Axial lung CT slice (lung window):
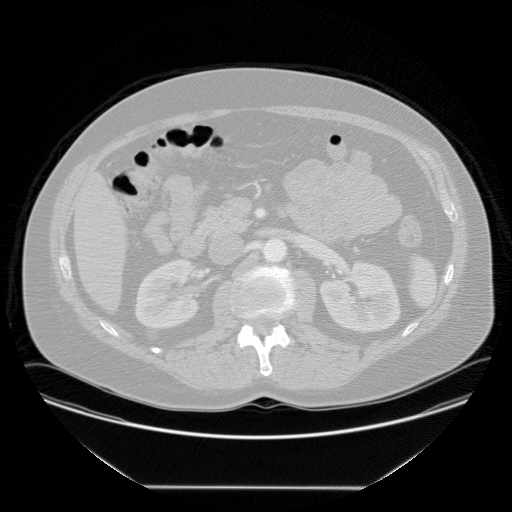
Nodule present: no